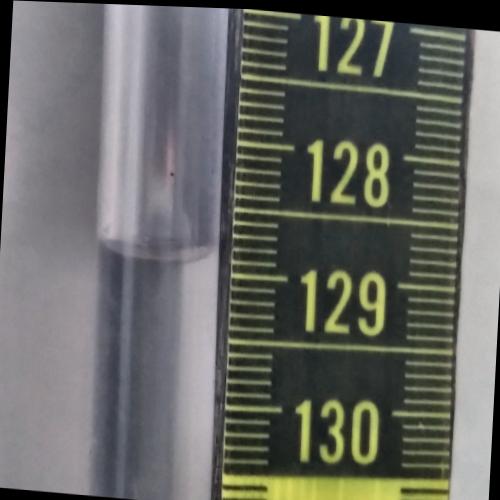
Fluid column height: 128.9 cm